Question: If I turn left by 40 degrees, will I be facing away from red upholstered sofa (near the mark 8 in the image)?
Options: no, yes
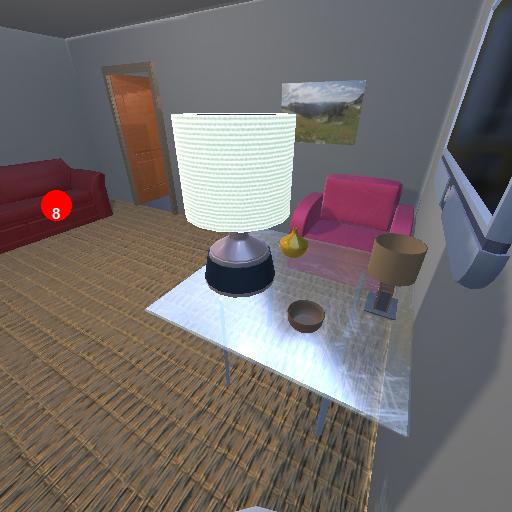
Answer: no